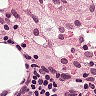
Metastatic tissue present: no